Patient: sex F, age 60
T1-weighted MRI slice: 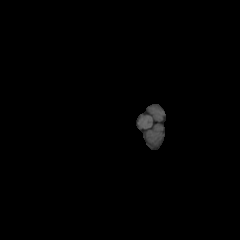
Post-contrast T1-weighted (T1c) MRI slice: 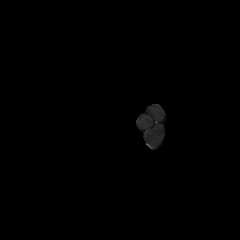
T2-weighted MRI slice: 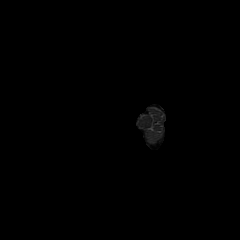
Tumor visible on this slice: no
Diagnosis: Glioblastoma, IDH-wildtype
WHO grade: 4